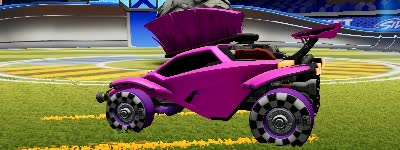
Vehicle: octane